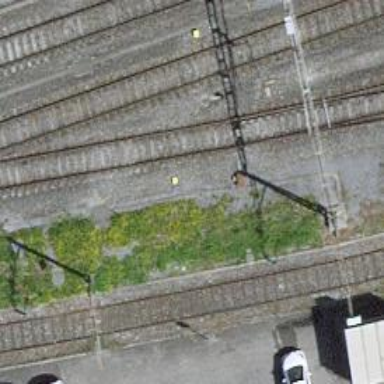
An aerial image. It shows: Railway switch.